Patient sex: F
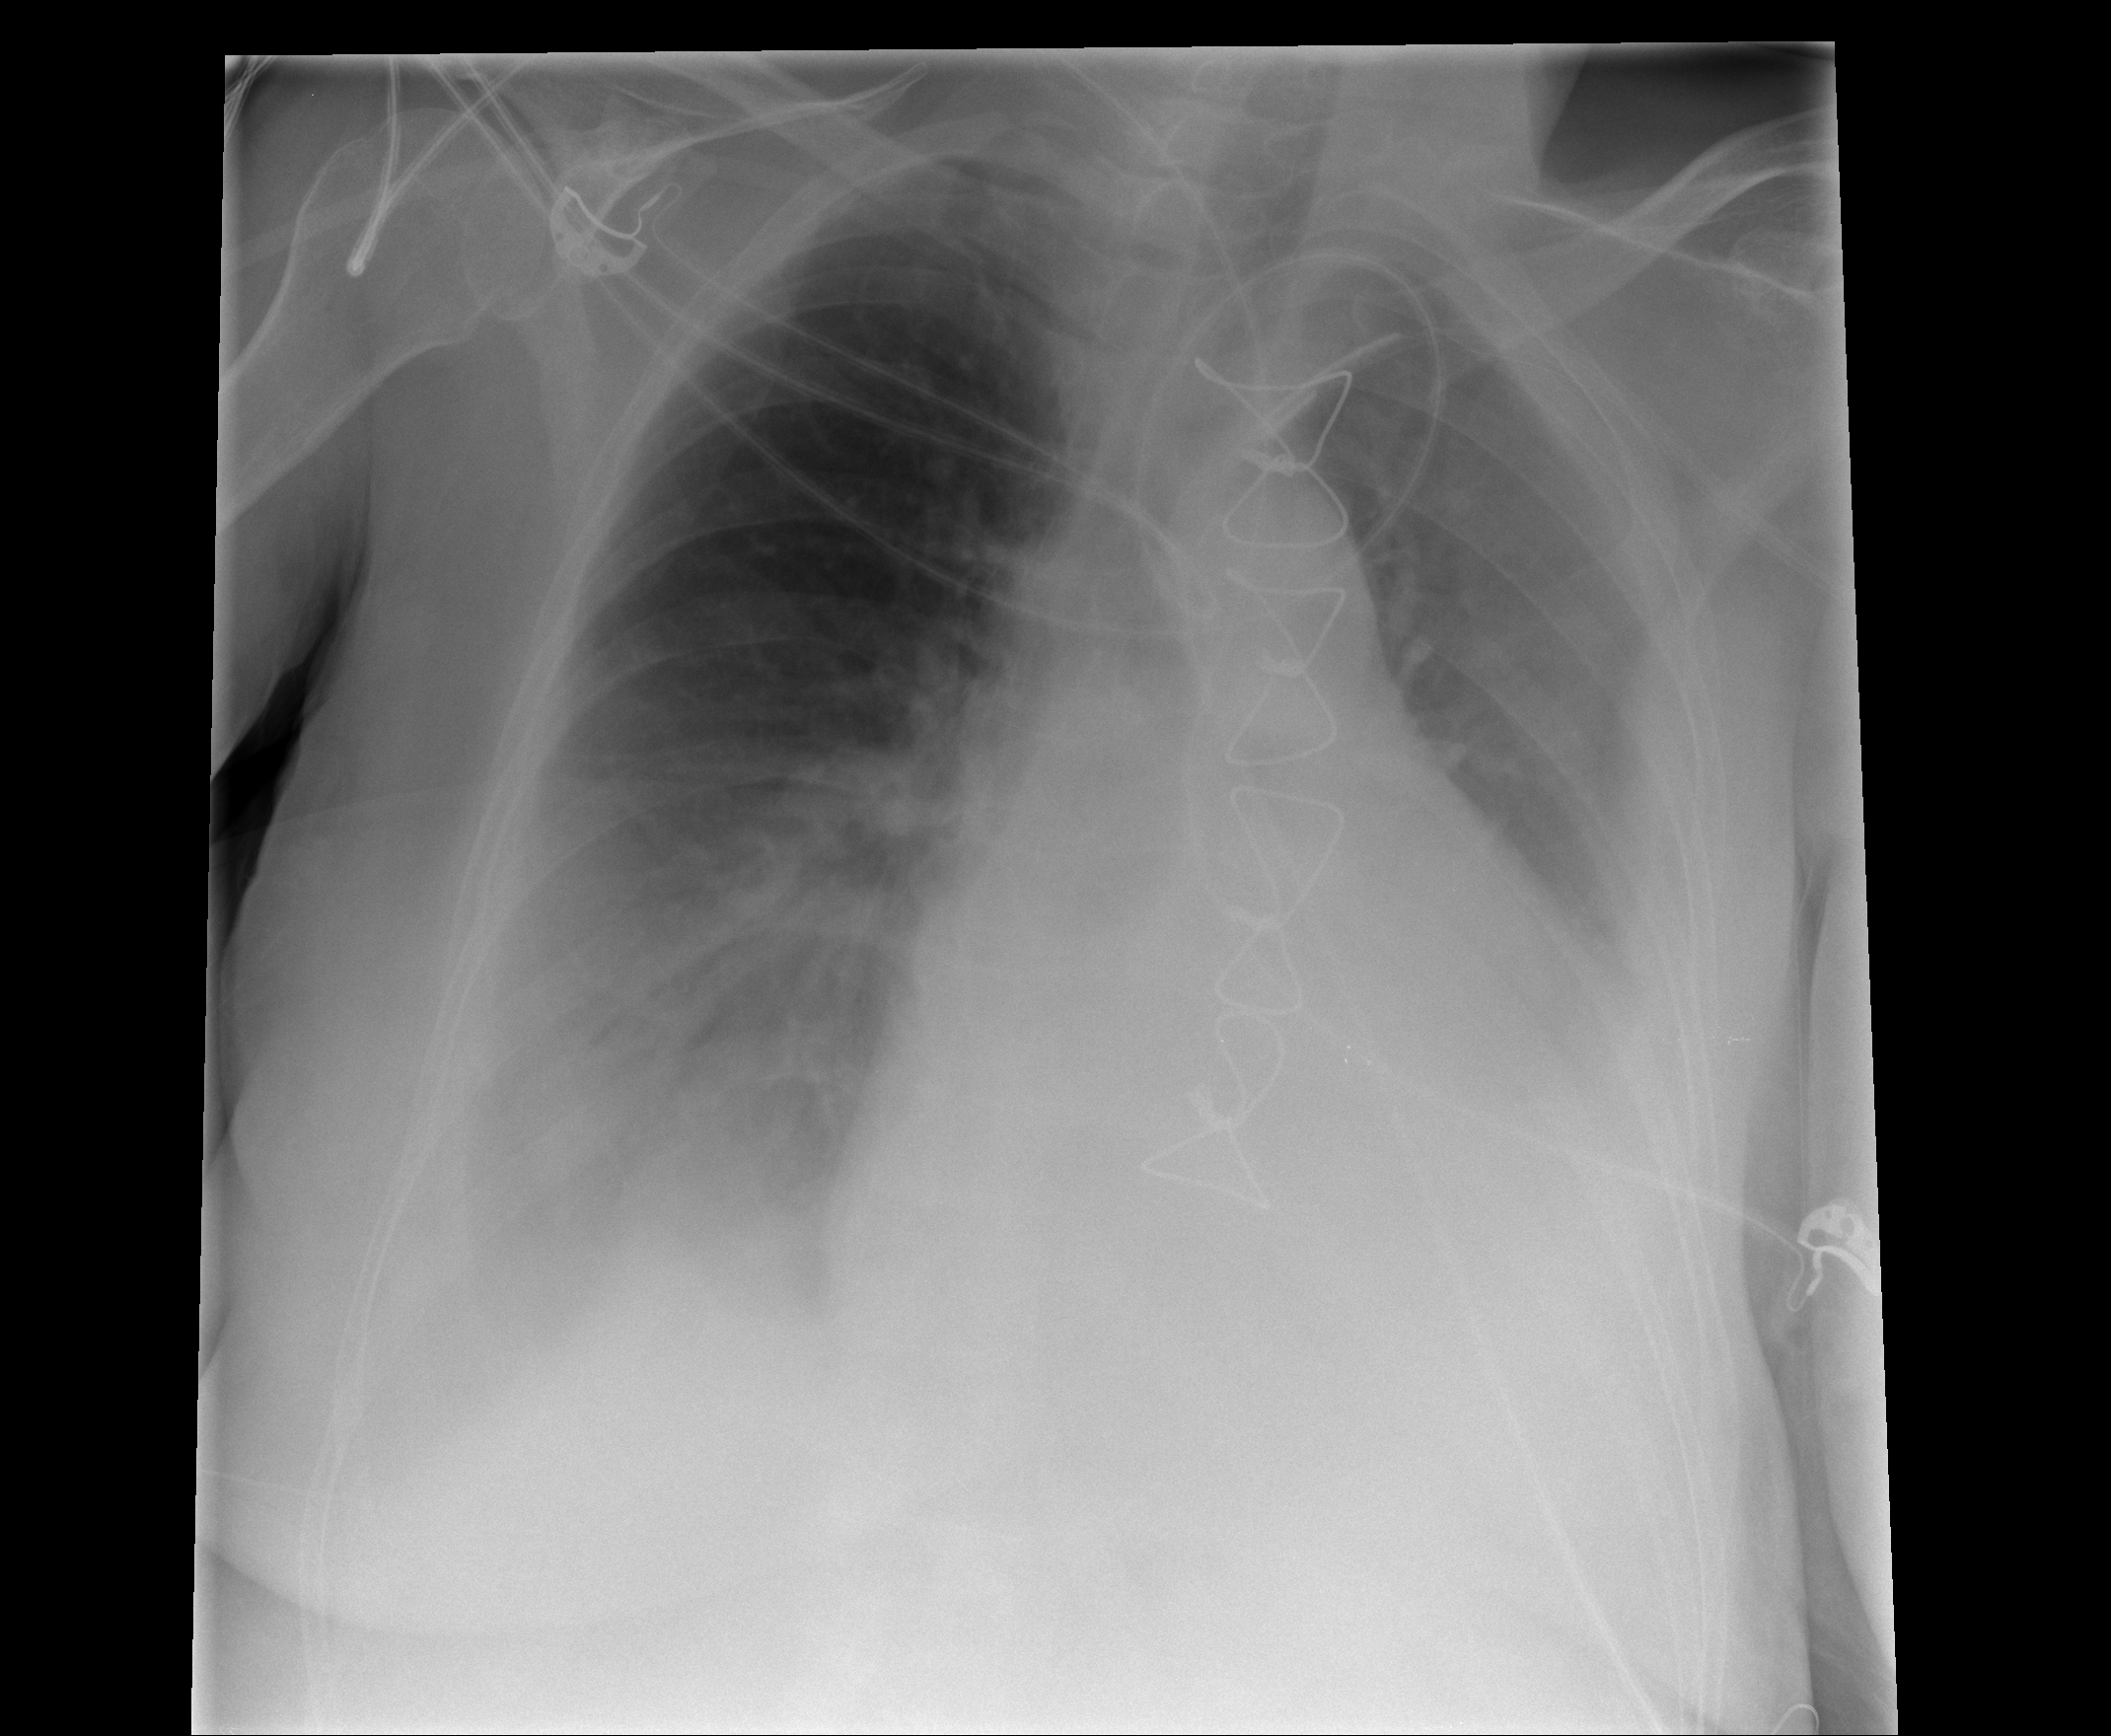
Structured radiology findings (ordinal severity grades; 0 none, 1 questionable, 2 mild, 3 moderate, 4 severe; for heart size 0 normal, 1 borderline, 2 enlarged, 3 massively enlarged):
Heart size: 3
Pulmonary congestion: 0
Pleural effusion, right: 3
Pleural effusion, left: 3
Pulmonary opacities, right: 0
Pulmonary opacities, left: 0
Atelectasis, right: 2
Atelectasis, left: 3